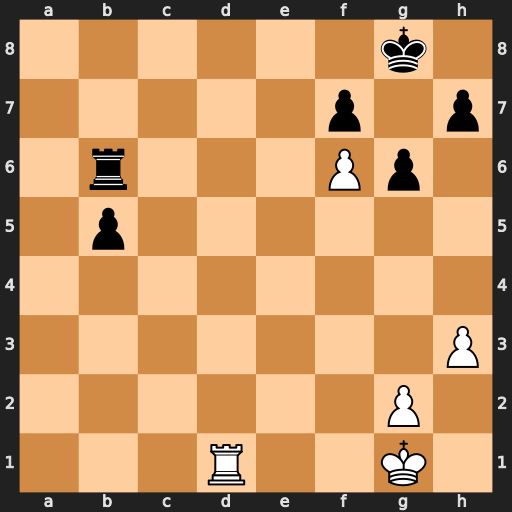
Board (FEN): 6k1/5p1p/1r3Pp1/1p6/8/7P/6P1/3R2K1
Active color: w
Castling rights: -
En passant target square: -
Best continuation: Rd8#